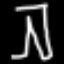
Label: pants